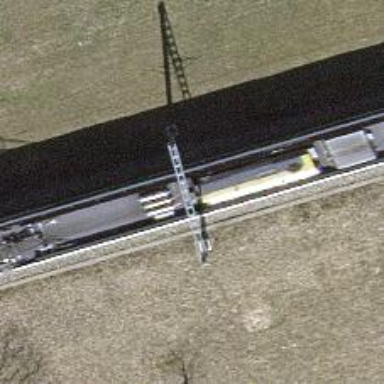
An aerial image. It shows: Catenary mast for power lines.